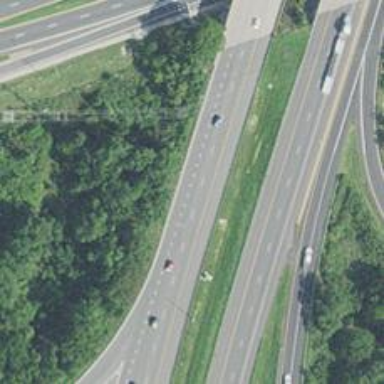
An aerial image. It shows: Motorway junction.